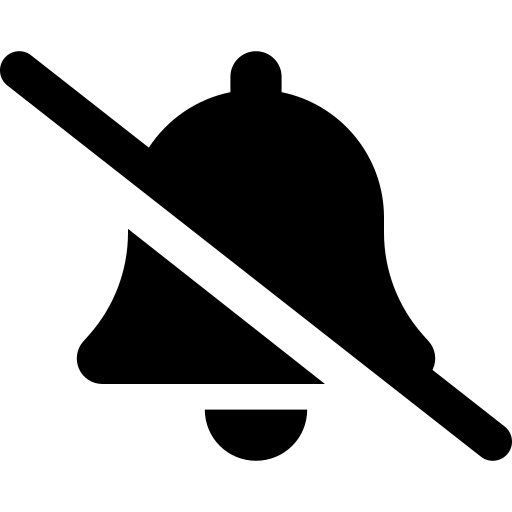
Tags: icon, FontAwesome, fa-icon, solid, bell, slash